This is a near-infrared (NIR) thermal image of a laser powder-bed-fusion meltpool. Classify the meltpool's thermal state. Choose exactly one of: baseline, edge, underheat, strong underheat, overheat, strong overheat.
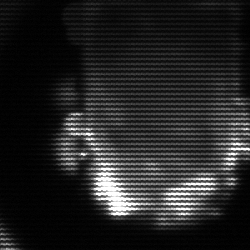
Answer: baseline